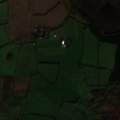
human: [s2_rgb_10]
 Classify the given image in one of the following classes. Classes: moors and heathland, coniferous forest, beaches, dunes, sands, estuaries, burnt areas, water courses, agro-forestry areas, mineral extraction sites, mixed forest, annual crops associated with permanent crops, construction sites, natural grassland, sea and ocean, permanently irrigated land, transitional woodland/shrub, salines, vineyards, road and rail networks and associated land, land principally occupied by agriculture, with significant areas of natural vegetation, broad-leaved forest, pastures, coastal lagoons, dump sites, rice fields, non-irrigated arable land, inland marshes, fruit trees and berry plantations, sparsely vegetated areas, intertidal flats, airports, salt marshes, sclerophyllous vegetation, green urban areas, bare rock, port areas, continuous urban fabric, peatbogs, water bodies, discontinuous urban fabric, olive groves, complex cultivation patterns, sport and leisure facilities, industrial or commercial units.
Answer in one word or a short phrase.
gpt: non-irrigated arable land, pastures, mixed forest, peatbogs